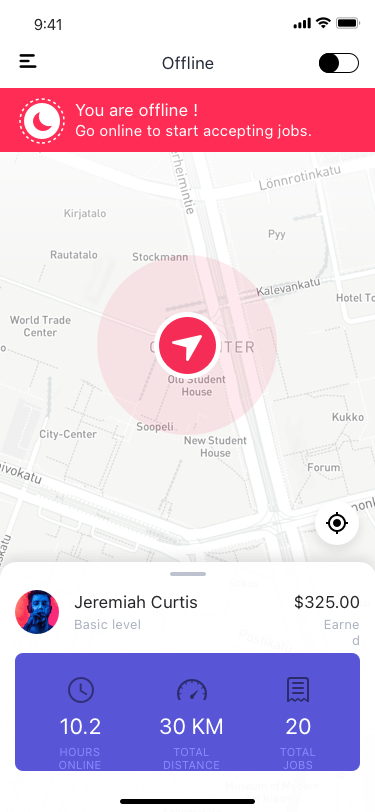
Text in this UI design:
Hours online
10.2
Total Distance
30 km
Total Jobs
20
Jeremiah Curtis
$325.00
Basic level
Earned
Offline
You are offline !
Go online to start accepting jobs.